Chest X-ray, PA view. Patient: 53 years old, sex M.
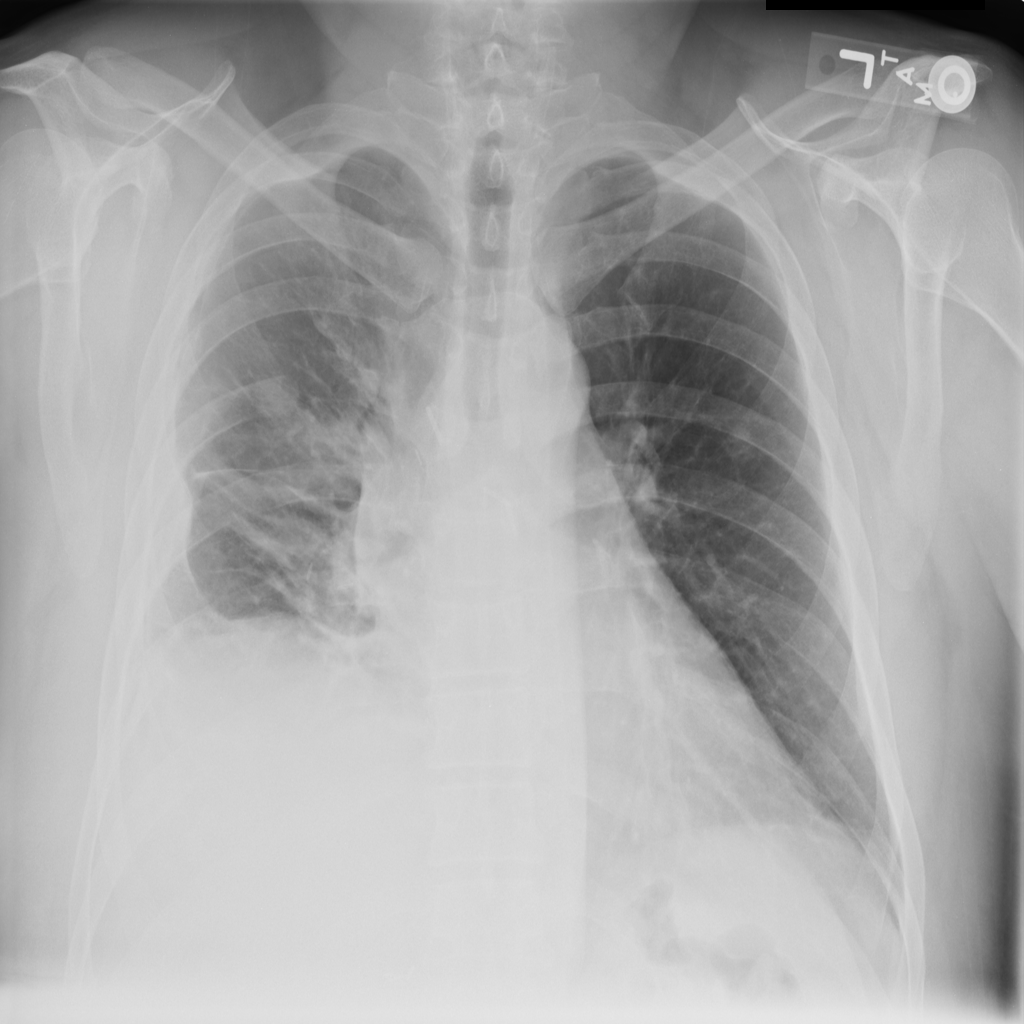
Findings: Atelectasis, Infiltration, Pneumothorax